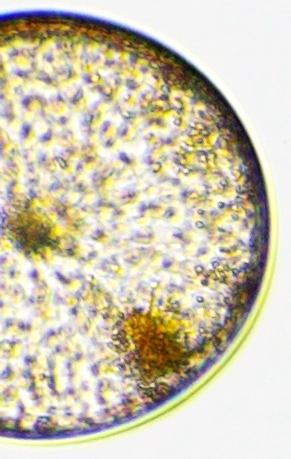
Label: Coscinodiscus